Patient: sex M, age 65
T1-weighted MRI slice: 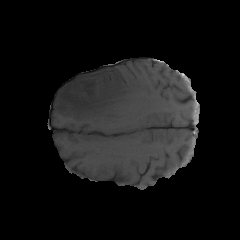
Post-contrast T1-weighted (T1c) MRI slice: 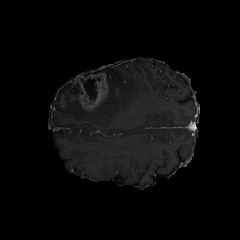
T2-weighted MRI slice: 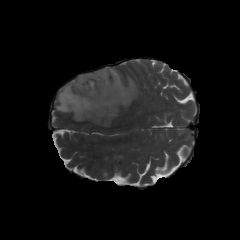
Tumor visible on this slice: yes
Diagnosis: Glioblastoma, IDH-wildtype
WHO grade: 4